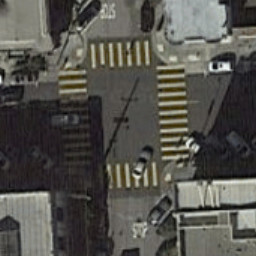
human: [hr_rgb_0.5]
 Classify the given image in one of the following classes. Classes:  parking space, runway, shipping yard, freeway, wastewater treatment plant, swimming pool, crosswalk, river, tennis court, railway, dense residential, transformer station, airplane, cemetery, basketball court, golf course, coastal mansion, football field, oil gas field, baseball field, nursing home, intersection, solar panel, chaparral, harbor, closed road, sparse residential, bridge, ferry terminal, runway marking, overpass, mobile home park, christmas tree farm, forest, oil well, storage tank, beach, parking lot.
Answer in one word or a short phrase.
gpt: crosswalk